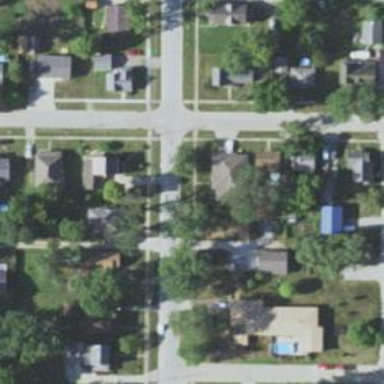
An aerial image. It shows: Alley classified as service road.